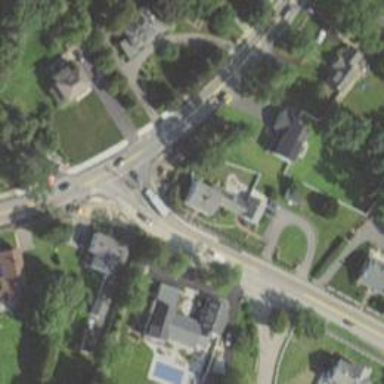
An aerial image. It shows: Road with stop sign.